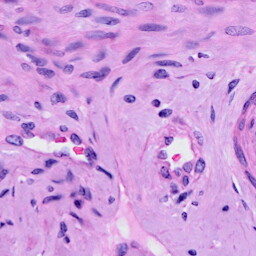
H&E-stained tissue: Cervix